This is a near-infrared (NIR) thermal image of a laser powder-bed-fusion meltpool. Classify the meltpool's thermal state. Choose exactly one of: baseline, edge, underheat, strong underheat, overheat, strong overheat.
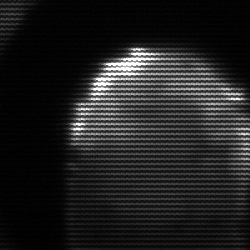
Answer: edge